Field crop: maize
Growth stage: 2
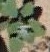
Species: chenopodium